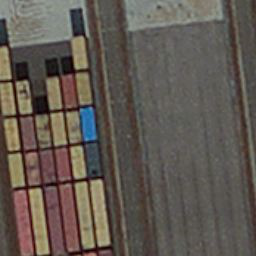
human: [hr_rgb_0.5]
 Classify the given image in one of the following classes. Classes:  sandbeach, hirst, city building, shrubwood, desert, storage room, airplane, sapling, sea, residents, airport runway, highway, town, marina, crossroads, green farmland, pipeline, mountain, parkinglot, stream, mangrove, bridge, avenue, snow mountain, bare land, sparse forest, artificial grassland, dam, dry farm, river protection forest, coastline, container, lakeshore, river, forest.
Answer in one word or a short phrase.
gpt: container